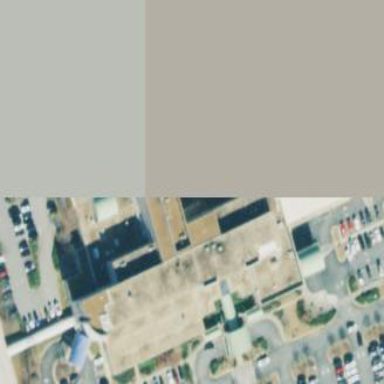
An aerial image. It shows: Hospital building.